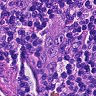
Metastatic tissue present: yes